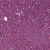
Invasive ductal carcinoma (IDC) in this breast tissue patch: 1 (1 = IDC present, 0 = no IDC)